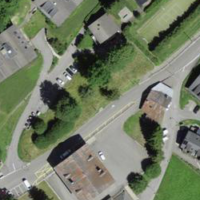
EUNIS habitat code: 54
Species observed at this site:
Pica pica